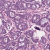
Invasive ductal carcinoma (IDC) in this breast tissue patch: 1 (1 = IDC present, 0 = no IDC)